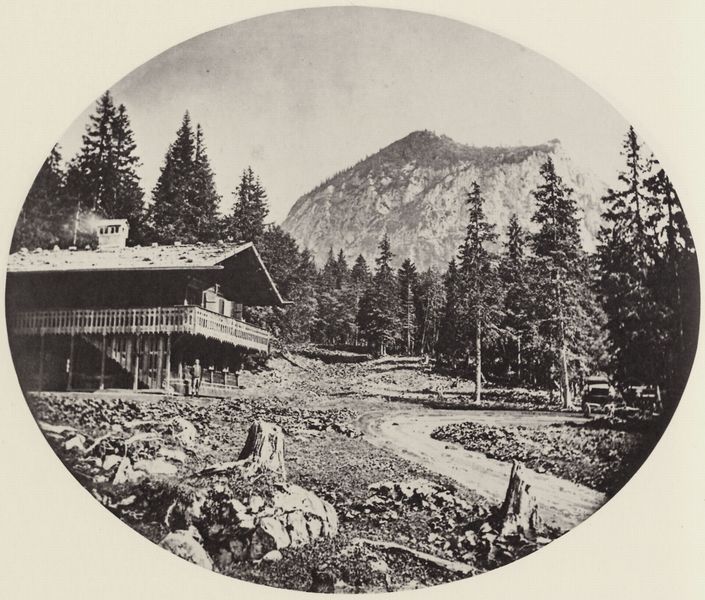
Titel: Das "Schweizerhaus" in der Bleckenau
Künstler: Joseph Albert
Institution: Privatsammlung
Schlagwörter: baum, berg, dunkel, felsen, himmel, mann, weiß, wolken, baumstämme, bäume, landschaft, fenster, grau, hell, holz, schwarz, strasse, dach, gras, haus, weg, wiese, zaun, alt, architektur, mensch, rahmen, stein, steine, bach, baumstamm, brüstung, gatter, hütte, pfad, rauch, sonne, wald, kamin, kreis, oval, rund, schornstein, tondo, balkon, biegung, steinig, berge, fels, gebirge, gipfel, giebel, alm, geröll, lawine, massiv, bauernhof, hof, idylle, kutsche, auto, wagen, tannen, treppe, gris, geländer, stufen, bauer, foto, fotografie, panorama, photographie, harmonie, stümpfe, veranda, bayern, heimat, alpen, idyll, felsig, jungfrau, schwarz weiss, schweiz, noir, nadelbaum, tanne, österreich, photo, kurve, wurzeln, maison, abholzung, holzfäller, karg, bauernhaus, nadelbäume, fichten, nadeln, nadelwald, tirol, waldweg, bois, paysage, stumpf, berghütte, holzhaus, baumstumpf, wanderweg, alpin, montagne, baumstümpfe, schwarz/weiß, arbres, chalet, sapins, rocher, cercle, colline, mine, klischee, noir et blanc, wurzelstock, watzmann, hollz, roche, mont, baumstupf, sapin, rauchfang, bergbauernhof, souche, hätte, weg#, sentier, grey, cottage, schwarz-weißss, poval